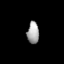
Tissue: lung
Cell type: Fibroblasts
Senescence score: 0.6073
Nuclear area (px): 255
Mean DAPI intensity: 163.118